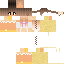
A female human skin with pale skin, wearing brown long hair dressed in a blue tshirt and black pants, featuring a closed mouth.